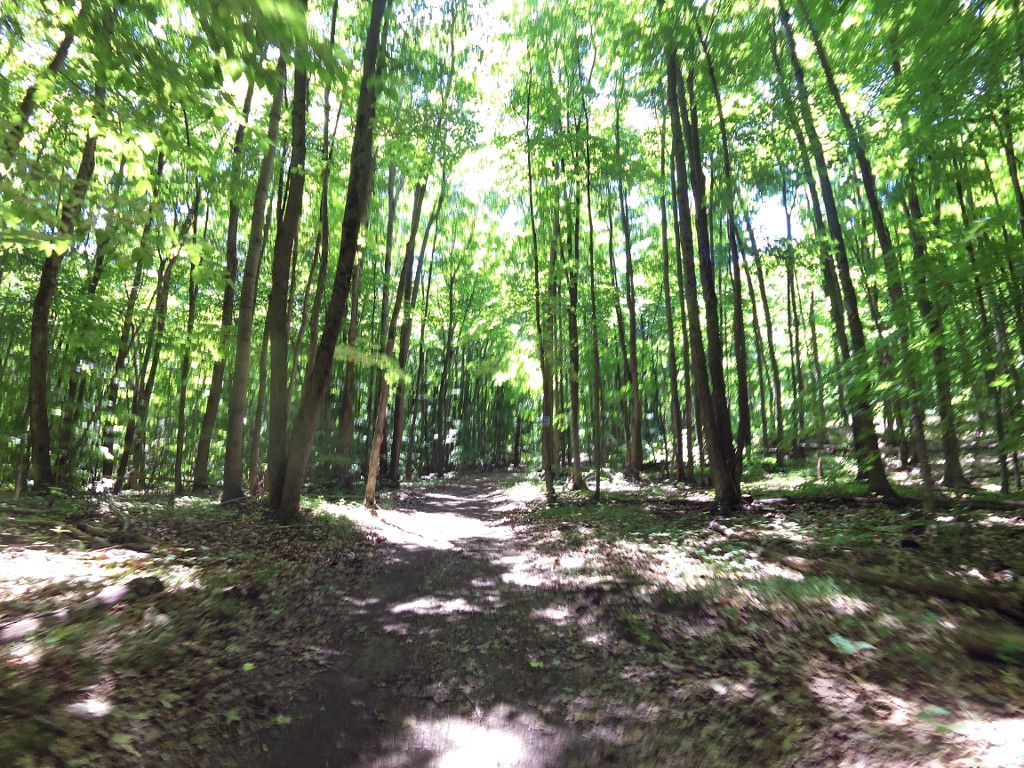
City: ottawa-gatineau